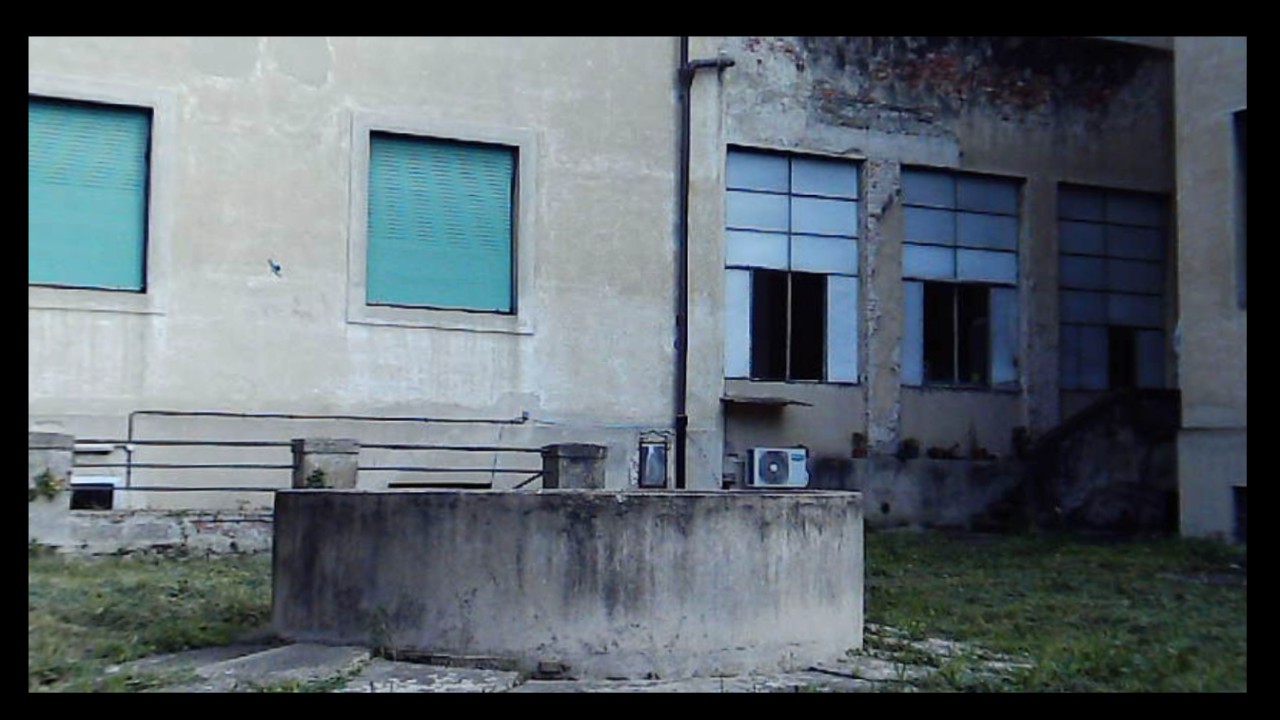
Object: Betafpv air75